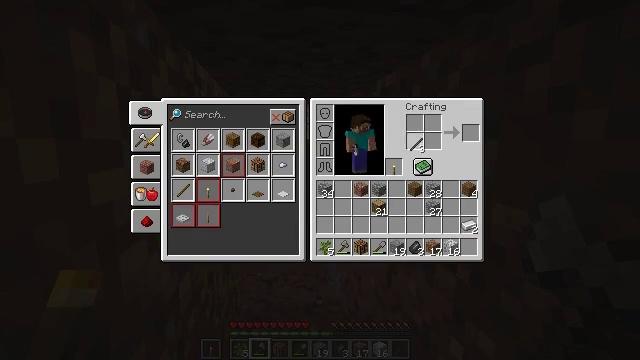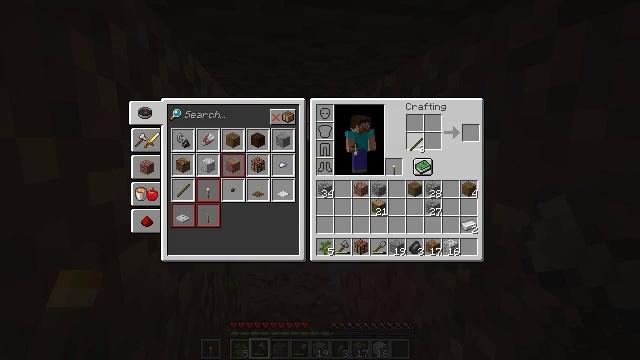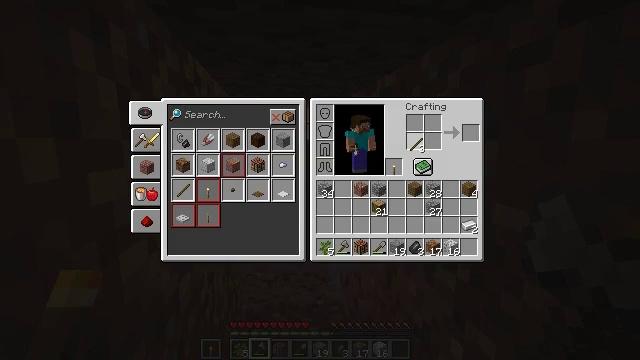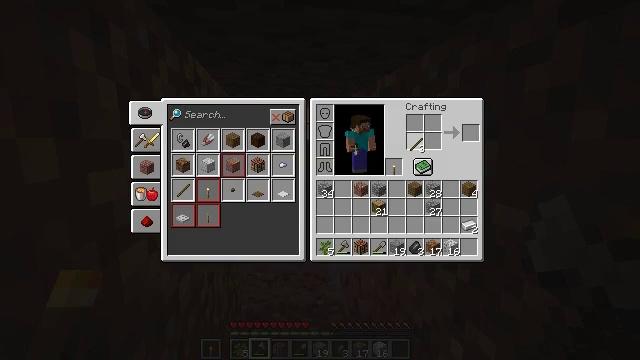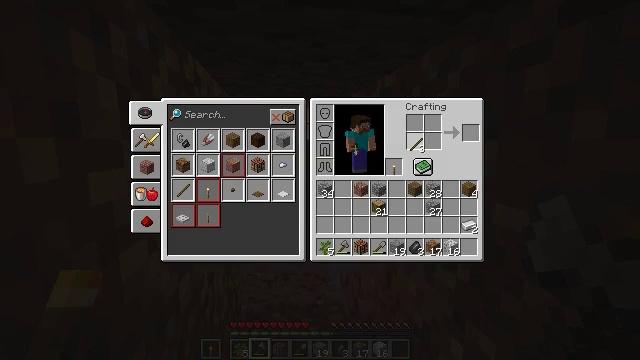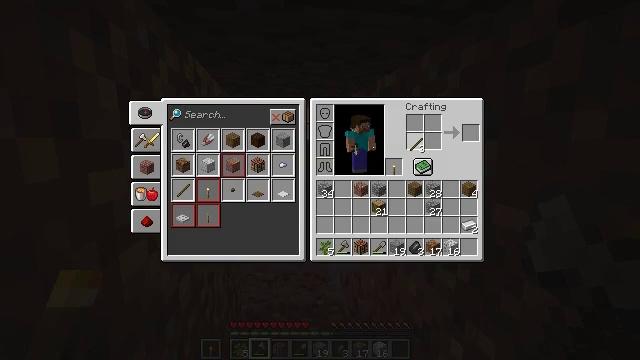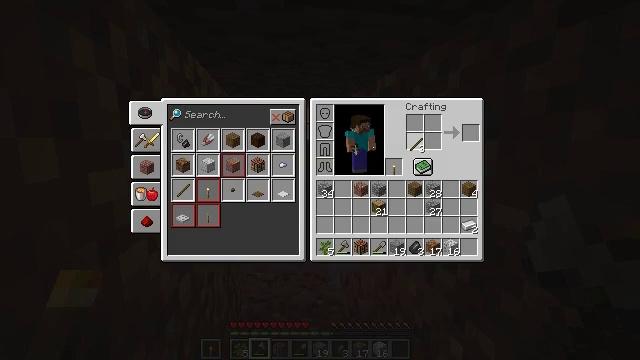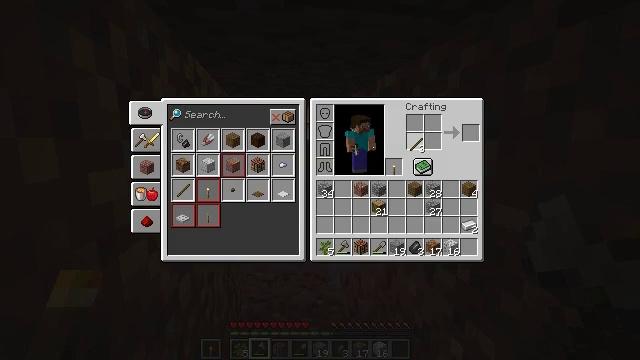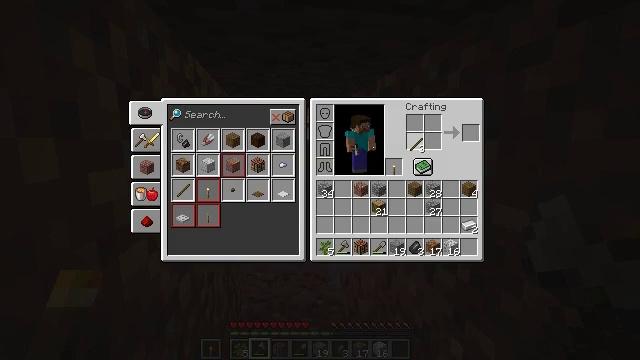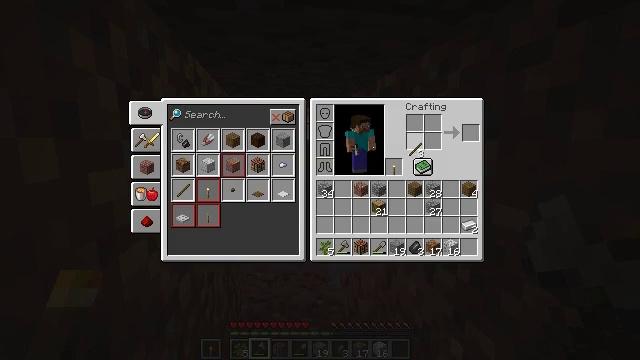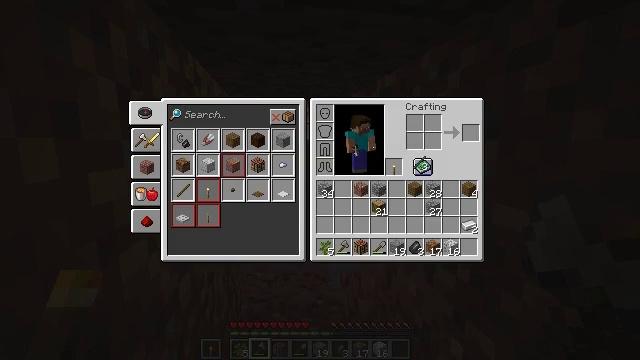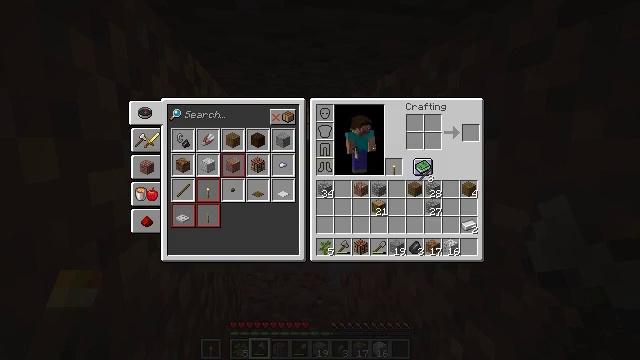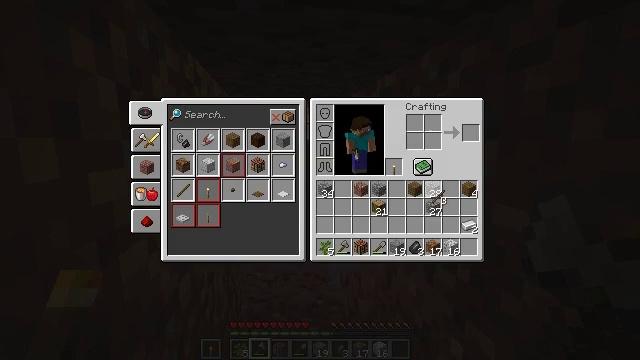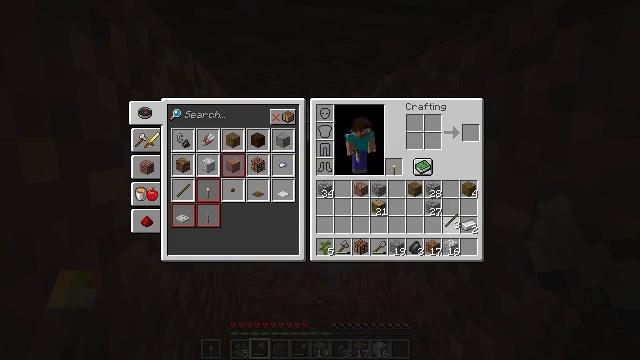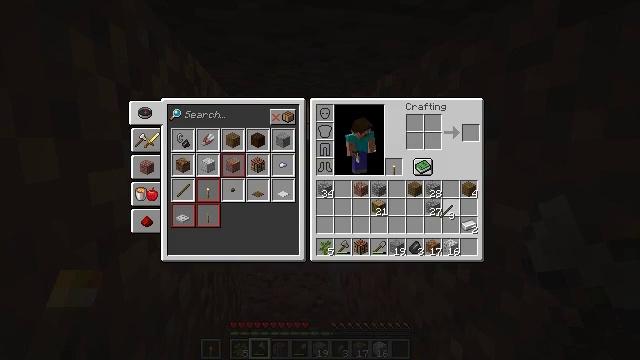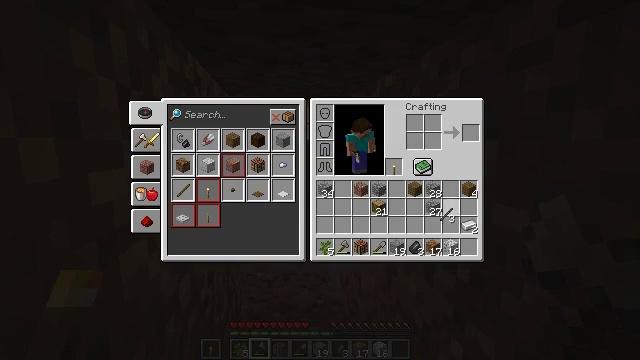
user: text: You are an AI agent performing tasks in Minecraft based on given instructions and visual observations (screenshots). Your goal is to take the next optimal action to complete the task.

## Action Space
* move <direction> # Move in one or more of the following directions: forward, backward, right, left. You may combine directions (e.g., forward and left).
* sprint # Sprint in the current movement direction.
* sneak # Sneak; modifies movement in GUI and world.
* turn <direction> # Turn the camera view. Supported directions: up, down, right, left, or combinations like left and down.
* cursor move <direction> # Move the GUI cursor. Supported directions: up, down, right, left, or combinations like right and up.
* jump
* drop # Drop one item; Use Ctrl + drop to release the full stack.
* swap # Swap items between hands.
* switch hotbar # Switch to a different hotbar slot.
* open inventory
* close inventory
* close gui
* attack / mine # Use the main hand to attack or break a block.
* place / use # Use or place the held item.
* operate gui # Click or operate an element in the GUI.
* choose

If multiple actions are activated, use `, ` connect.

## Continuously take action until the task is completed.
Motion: motion action
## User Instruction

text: Break the dirt block.
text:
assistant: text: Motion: no_op
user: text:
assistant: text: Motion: no_op
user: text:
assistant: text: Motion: no_op
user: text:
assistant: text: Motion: no_op
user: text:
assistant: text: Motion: no_op
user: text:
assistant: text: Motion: no_op
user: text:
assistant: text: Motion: no_op
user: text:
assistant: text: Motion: no_op
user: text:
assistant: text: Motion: no_op
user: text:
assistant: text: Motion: no_op
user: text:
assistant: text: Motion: no_op
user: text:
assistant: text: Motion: turn down
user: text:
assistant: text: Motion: turn down
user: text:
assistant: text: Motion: no_op
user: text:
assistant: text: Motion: no_op
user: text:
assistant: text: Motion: no_op
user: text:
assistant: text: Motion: no_op
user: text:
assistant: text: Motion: no_op
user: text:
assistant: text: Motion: no_op
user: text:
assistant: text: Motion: attack / mine
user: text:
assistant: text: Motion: attack / mine
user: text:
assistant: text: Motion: attack / mine
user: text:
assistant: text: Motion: attack / mine
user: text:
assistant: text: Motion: no_op
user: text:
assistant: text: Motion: no_op
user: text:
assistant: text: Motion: no_op
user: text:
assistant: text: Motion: no_op
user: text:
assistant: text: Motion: no_op
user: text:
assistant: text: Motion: no_op
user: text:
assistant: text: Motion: no_op